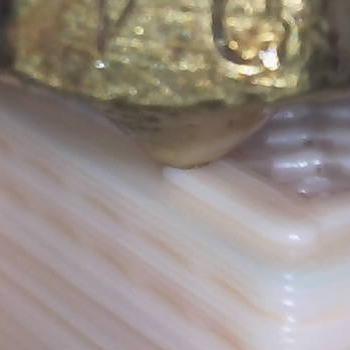
Flow rate: 158%